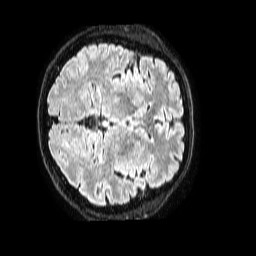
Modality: FLAIR
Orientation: axial
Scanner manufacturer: philips
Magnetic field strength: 1.5 T
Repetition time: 4.8 s
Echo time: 0.3 s